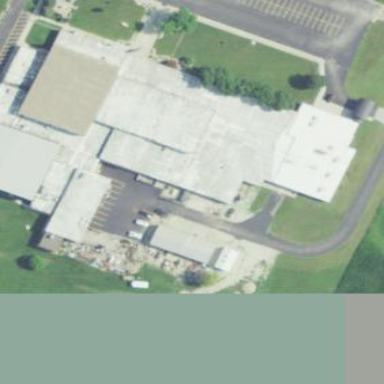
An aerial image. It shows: School building.